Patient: sex F, age 56
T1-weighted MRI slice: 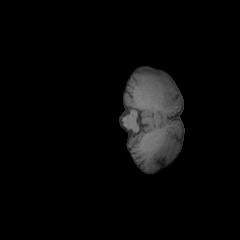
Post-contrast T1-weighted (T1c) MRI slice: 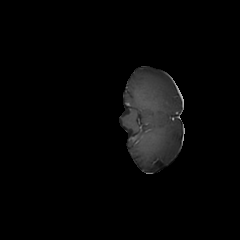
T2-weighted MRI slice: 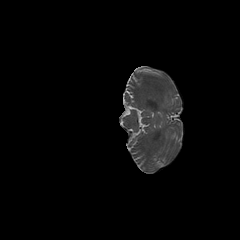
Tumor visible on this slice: no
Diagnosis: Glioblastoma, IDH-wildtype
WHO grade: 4